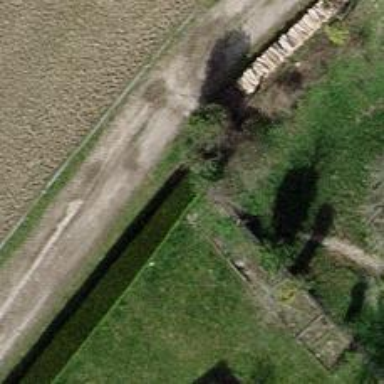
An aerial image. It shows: Hedge barrier.